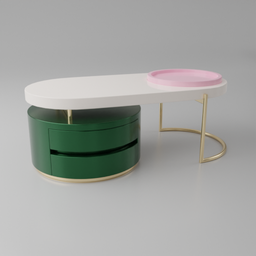
Label: furniture